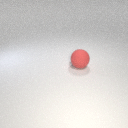
large red rubber sphere